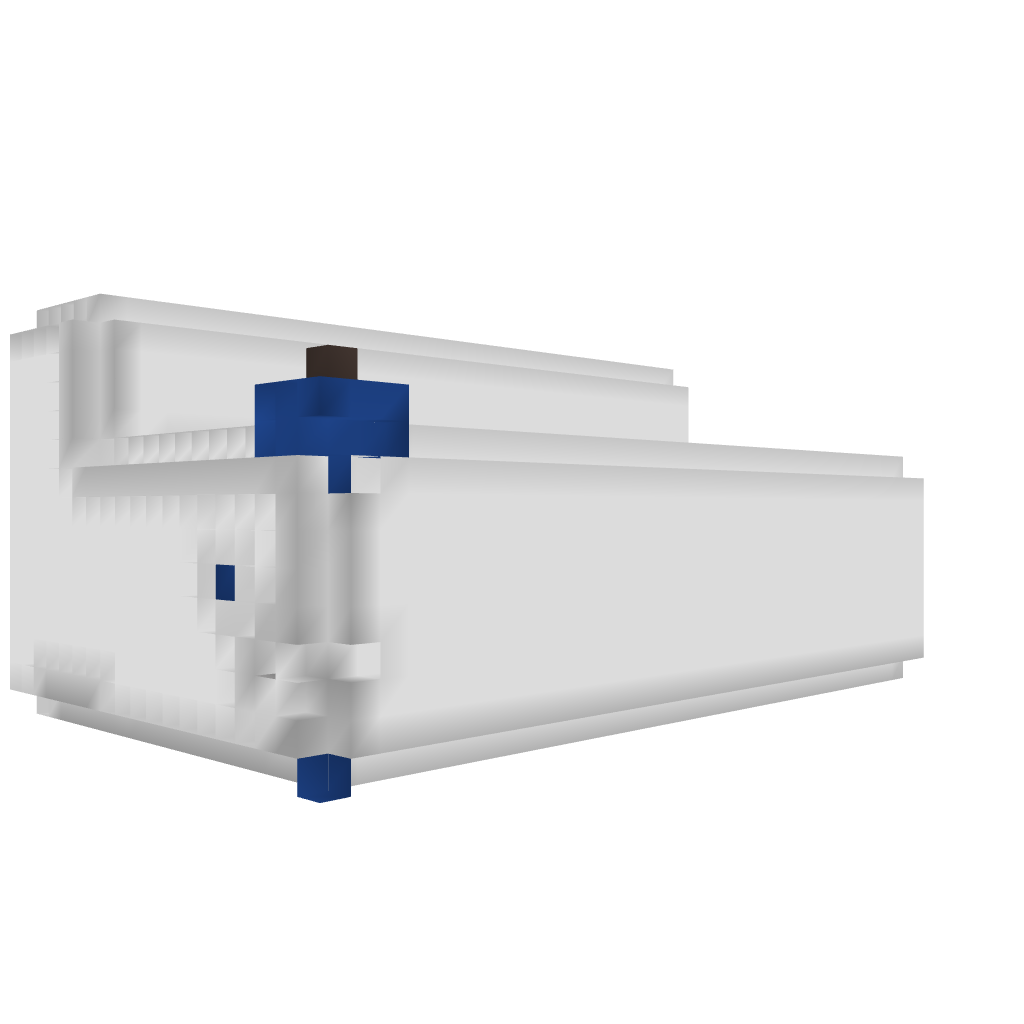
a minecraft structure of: Compact 9-0 Count Down